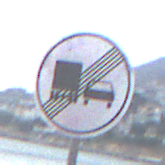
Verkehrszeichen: EndeUeberholverbotKraftfahrzeuge
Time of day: SunriseSunset
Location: Outdoor (Beach)
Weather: Overcast
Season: NotSpecified
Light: Natural